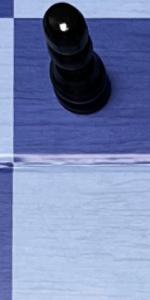
Label: Empty